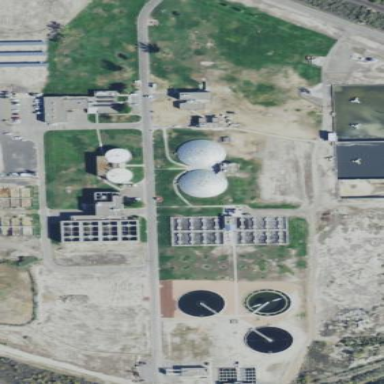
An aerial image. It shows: Wastewater plant.